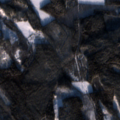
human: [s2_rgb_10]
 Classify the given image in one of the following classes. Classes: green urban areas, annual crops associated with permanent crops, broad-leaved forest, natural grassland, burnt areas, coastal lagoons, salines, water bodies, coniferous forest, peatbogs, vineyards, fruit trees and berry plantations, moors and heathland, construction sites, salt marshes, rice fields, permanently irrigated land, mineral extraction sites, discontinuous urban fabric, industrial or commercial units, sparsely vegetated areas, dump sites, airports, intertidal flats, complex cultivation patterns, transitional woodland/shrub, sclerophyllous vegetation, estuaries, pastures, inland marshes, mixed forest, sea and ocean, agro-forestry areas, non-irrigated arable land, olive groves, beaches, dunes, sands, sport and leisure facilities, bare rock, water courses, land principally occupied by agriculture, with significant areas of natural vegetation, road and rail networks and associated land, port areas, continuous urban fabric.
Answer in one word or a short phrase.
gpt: non-irrigated arable land, coniferous forest, mixed forest, transitional woodland/shrub